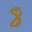
Label: 8